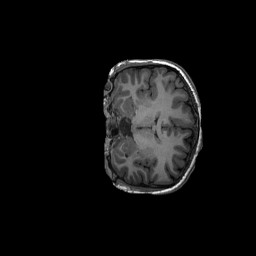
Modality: T1w
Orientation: coronal
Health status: ill
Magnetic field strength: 3 T